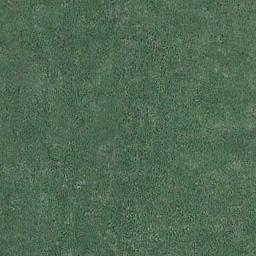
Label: meadow